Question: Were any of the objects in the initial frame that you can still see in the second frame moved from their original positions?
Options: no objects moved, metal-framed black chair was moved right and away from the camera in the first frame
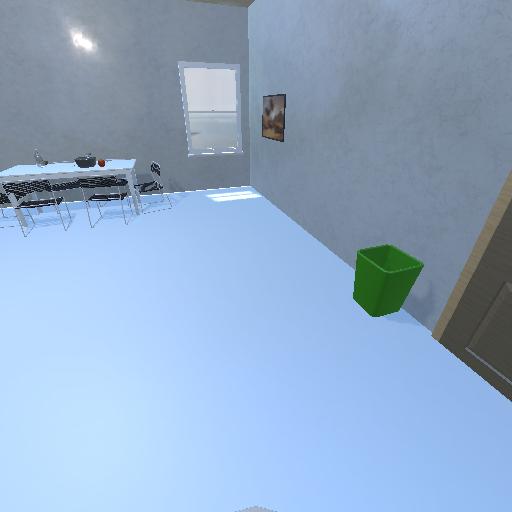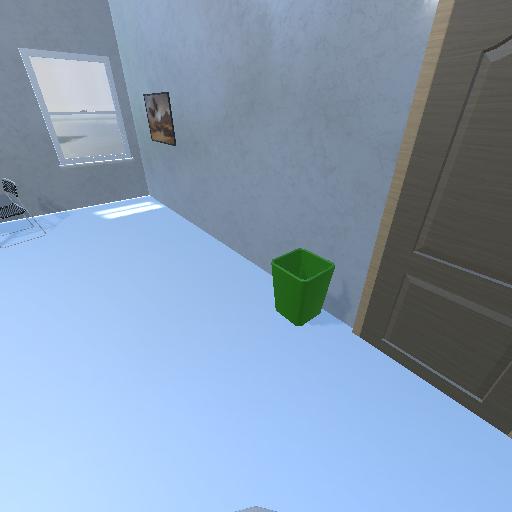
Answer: no objects moved